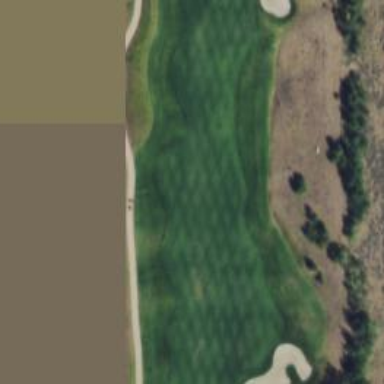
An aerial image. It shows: View of golf hole.